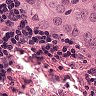
Metastatic tissue present: yes